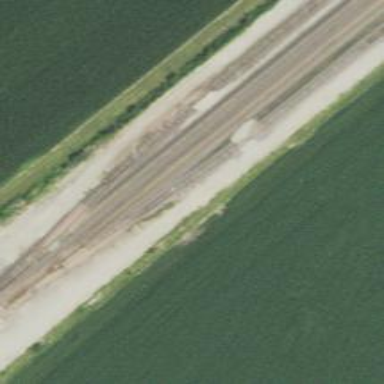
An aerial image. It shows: Trap point on the railway for derailing purposes.